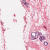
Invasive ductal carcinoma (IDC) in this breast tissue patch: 0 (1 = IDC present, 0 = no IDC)